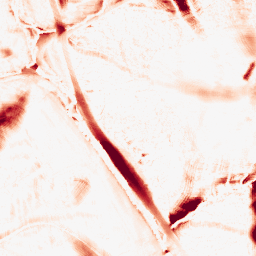
Category: morphological
Decomposition family: morphological_ellipse
Decomposition parameters: operation: opening
width: 30
height: 50
Upsampling method: regularized
Upsampling parameters: scale: 4
lambda_reg: 0.01
Upsampling scale: 4